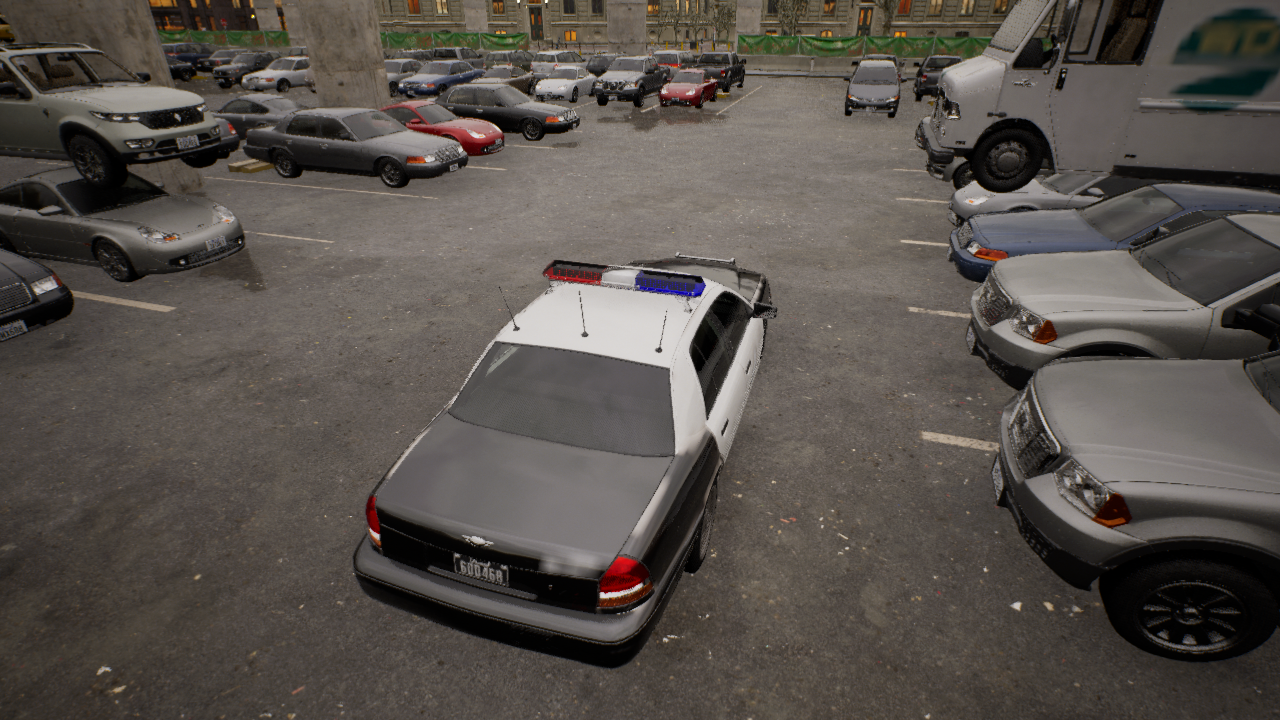
Venue: arterial
Lighting: golden hour
Vehicle rig: sedan